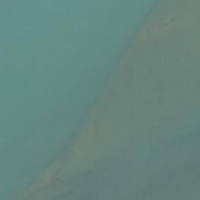
EUNIS habitat code: 15
Species observed at this site:
Anas acuta